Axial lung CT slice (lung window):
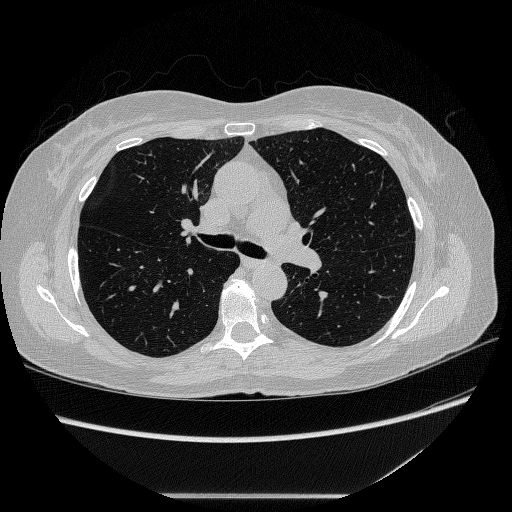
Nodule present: no